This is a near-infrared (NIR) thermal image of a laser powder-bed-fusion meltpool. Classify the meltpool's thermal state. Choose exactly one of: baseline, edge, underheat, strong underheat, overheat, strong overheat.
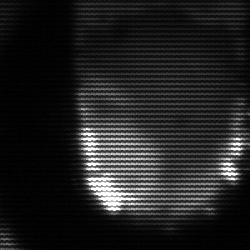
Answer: baseline